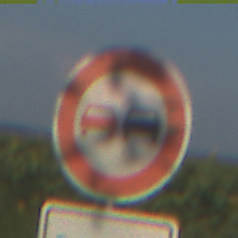
Verkehrszeichen: Ueberholverbot
Zusatzzeichen unten: ZeitangabenMitBeschraenkungAufWochentage8
Umgebung: Outdoor, RoadRail
Tageszeit: MorningAfternoon
Wetter: Clear
Licht: Natural
Jahreszeit: NotSpecified
Kontrast: HighContrast